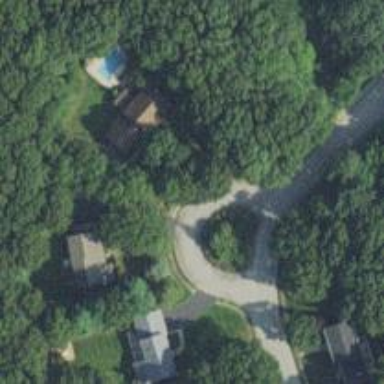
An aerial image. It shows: Driveway leading to service road.